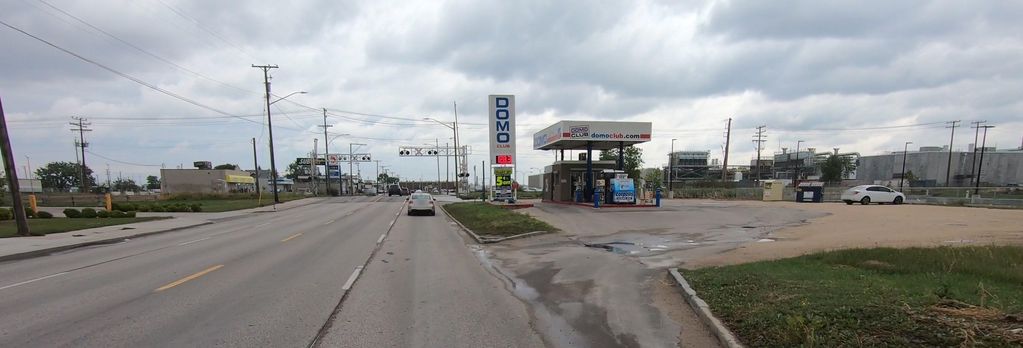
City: winnipeg